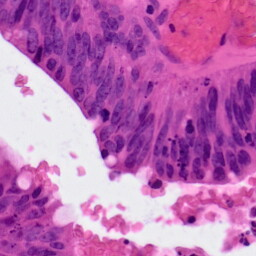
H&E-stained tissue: Colon